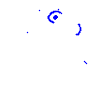
Particle: proton